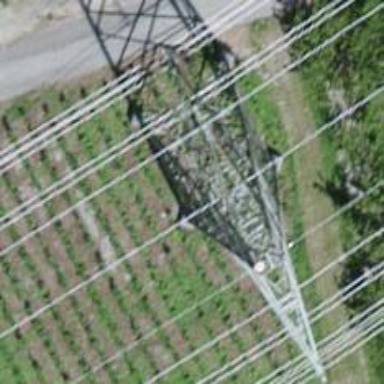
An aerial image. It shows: Power tower.